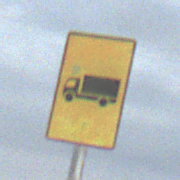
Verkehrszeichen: KFZZulaessigeGesamtmasse3Komma5TOhnePfeilsymbol
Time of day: Night
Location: Outdoor (Nature)
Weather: Overcast
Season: NotSpecified
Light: Artificial